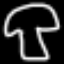
Label: mushroom